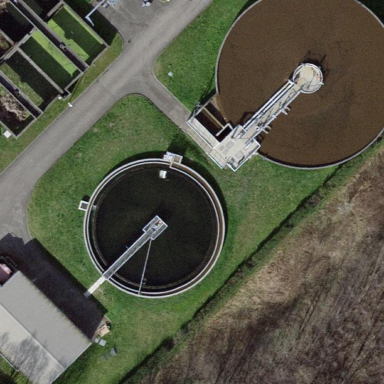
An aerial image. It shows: Image of wastewater.